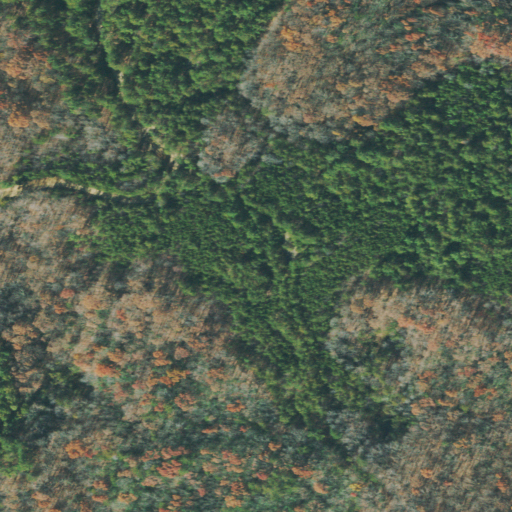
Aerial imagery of mountain in Tennessee named Black House Mountain containing deciduous forest, mixed forest, and evergreen forest